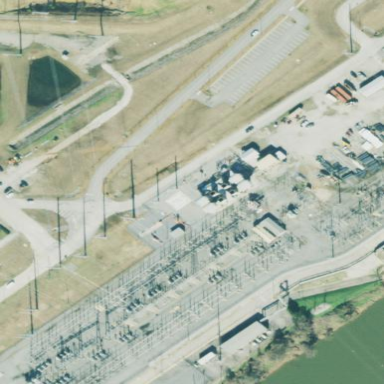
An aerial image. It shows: Fence surrounds transmission level power substation.